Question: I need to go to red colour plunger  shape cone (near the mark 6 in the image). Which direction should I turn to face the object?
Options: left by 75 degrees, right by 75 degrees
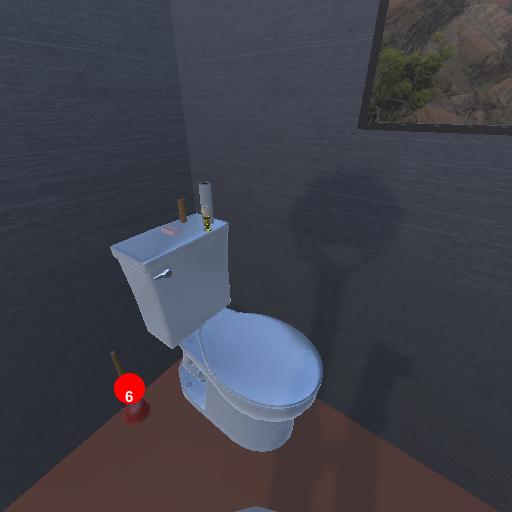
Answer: left by 75 degrees